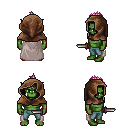
a pixel art fantasy rpg character, male body template, orc, green skin, gray cape, teal pants, pink mohawk hairstyle, cloth hood, dagger, four views (front, back, left, right), 2x2 character sprite sheet, small pixel art, hard edges, no anti-aliasing